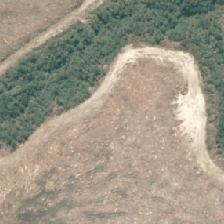
Land cover: harvested_forest